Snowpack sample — Snodgrass Mountain, Crested Butte, Colorado (2/4/25, 12:06 PM MST)
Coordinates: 38.923, -106.968
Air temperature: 35 °F
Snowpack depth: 80 cm
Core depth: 50 cm
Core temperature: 30.2 °F
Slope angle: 14°, slope face: 78°
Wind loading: low
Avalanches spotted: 0
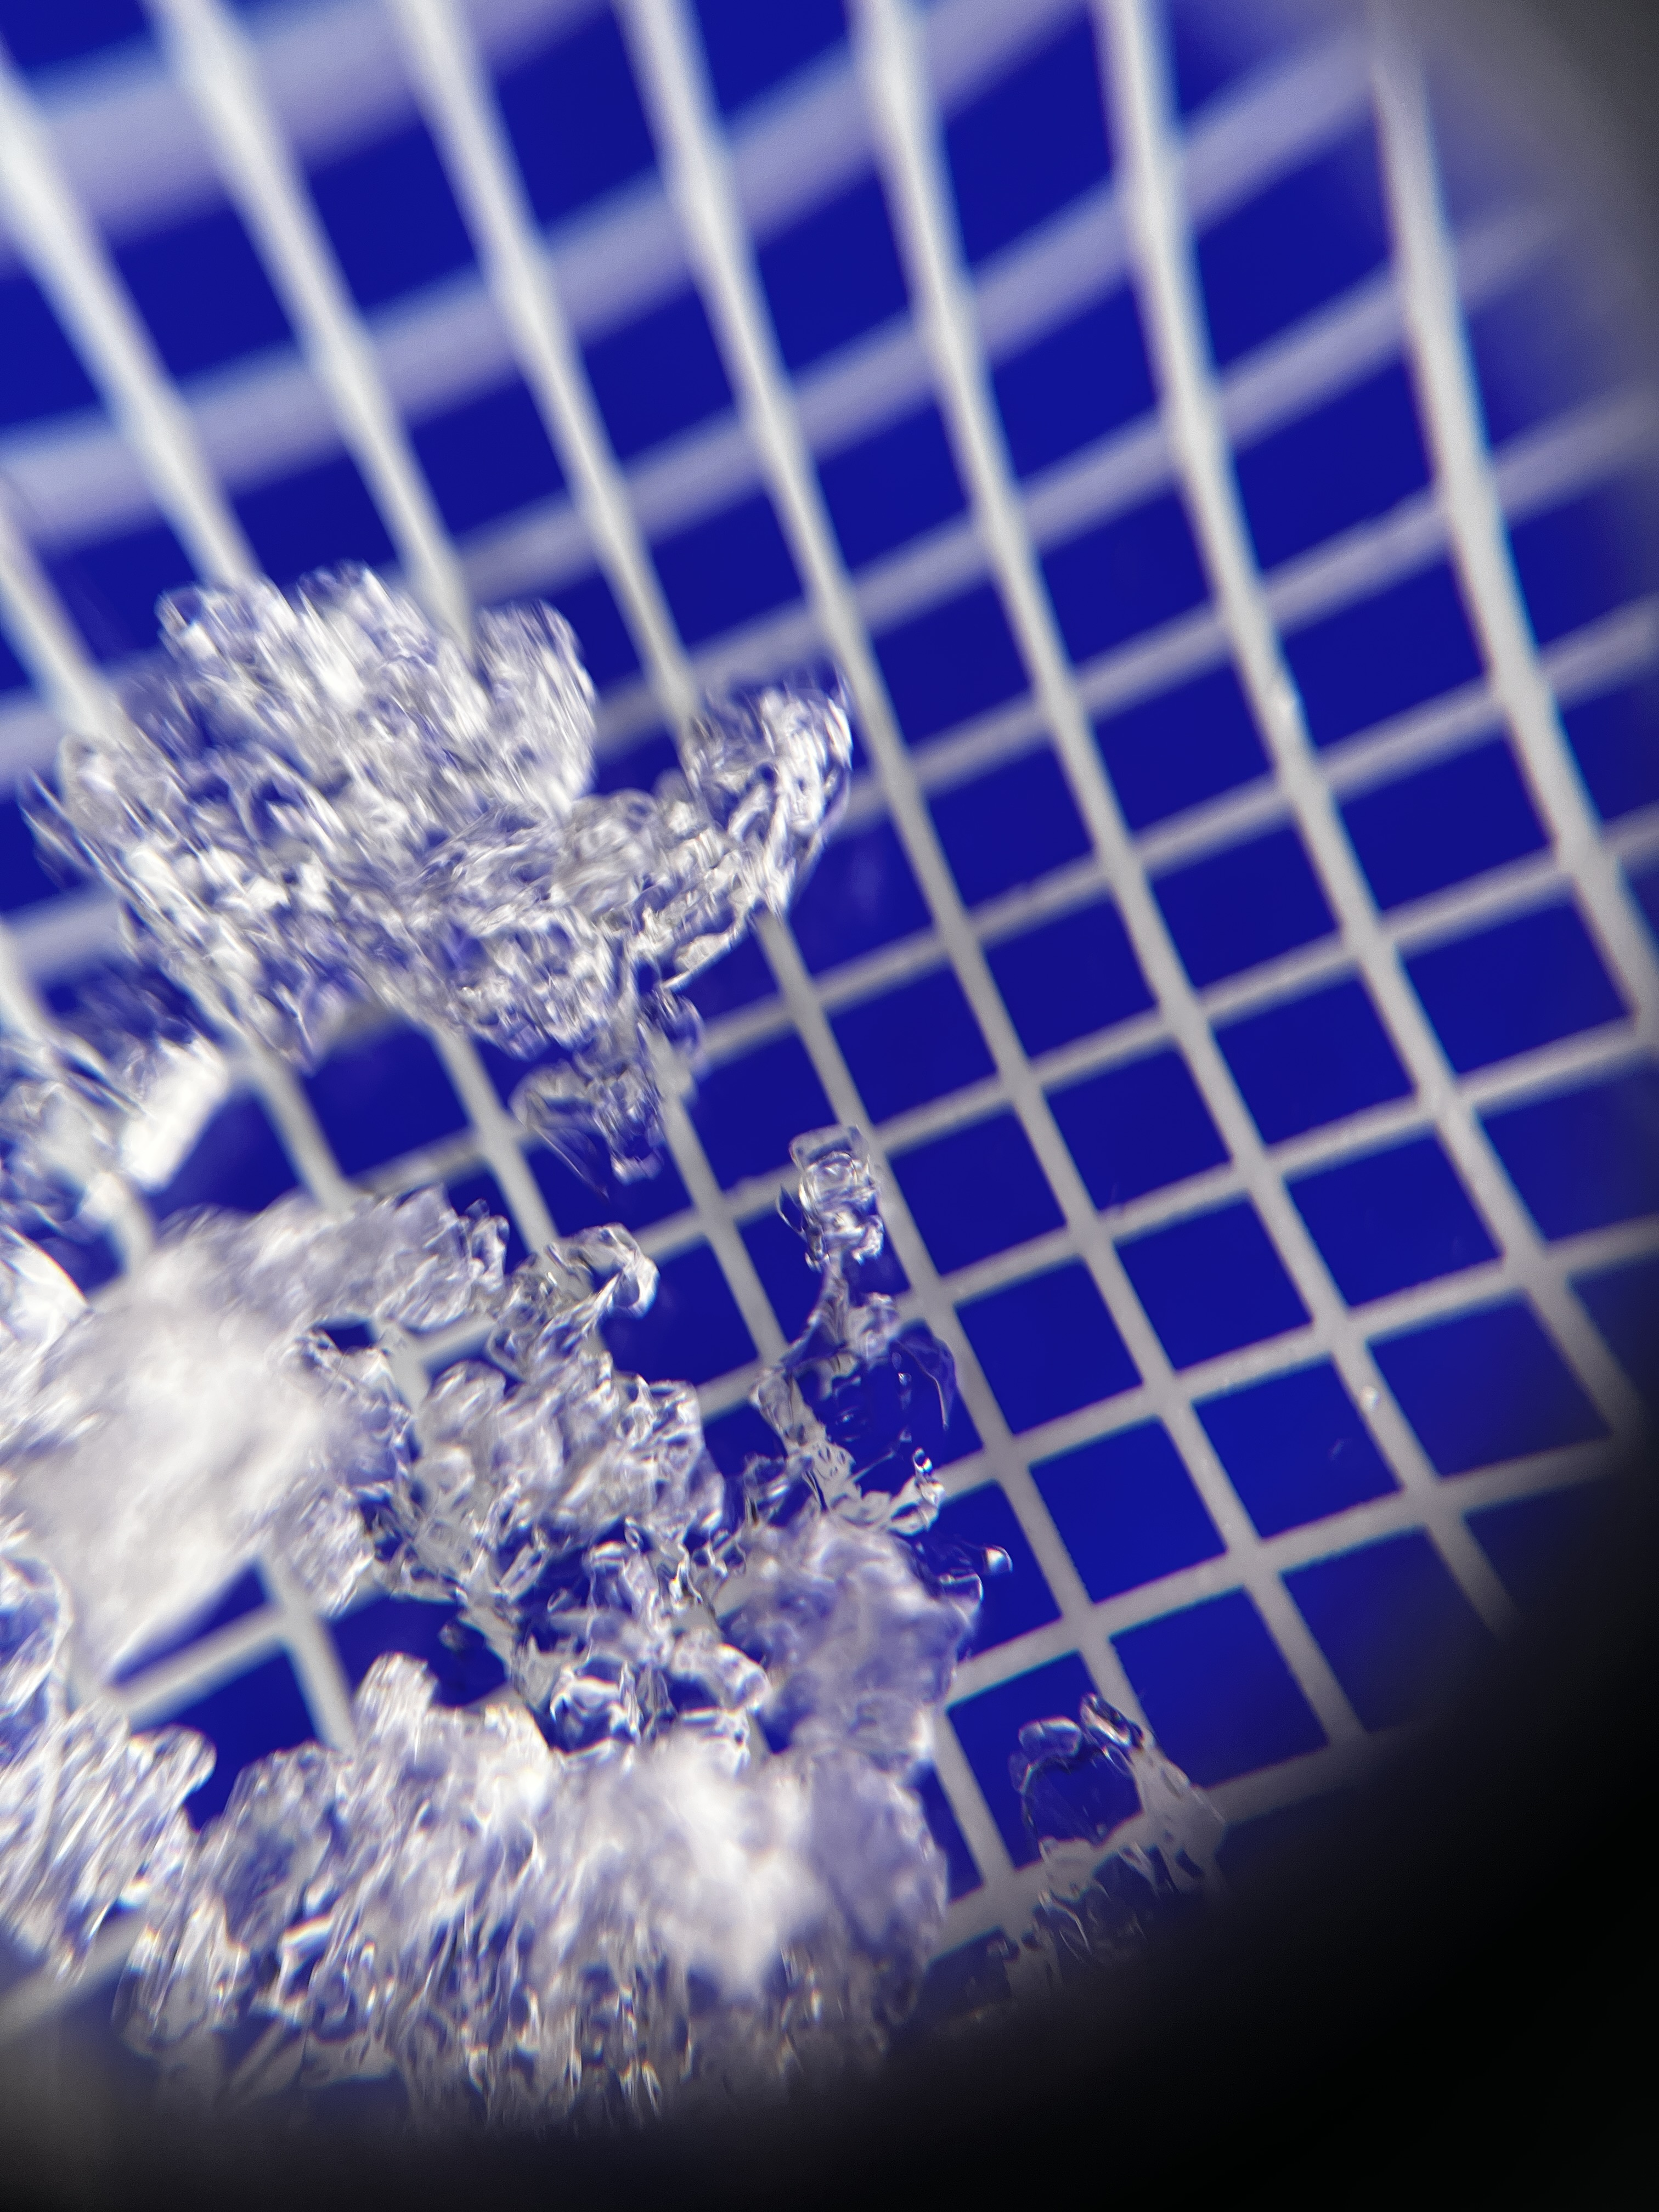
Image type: magnified_profile
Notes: No avalanches nearby, unusually warm weather for the last month reported by residents, Collected 25 yards from treeline